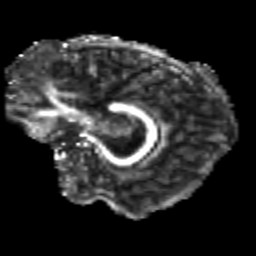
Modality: FA
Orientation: sagittal
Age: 19
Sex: female
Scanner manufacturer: siemens
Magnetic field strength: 3 T
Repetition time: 3.5 s
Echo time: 0.104 s